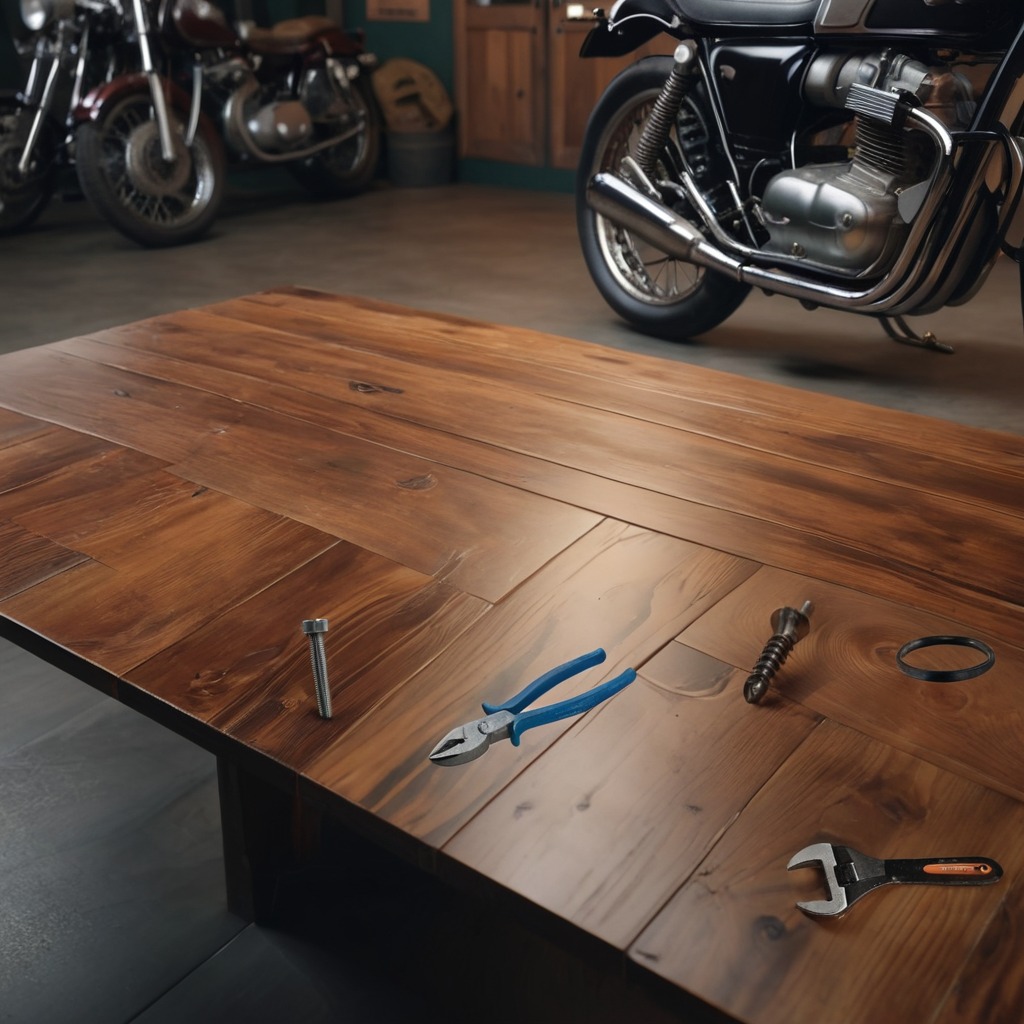
A rubber o-ring, a metal machine screw, an iron nail, a pair of pliers, and a wrench are lying on the oil-spilled wooden table in a vintage motorcycle garage.